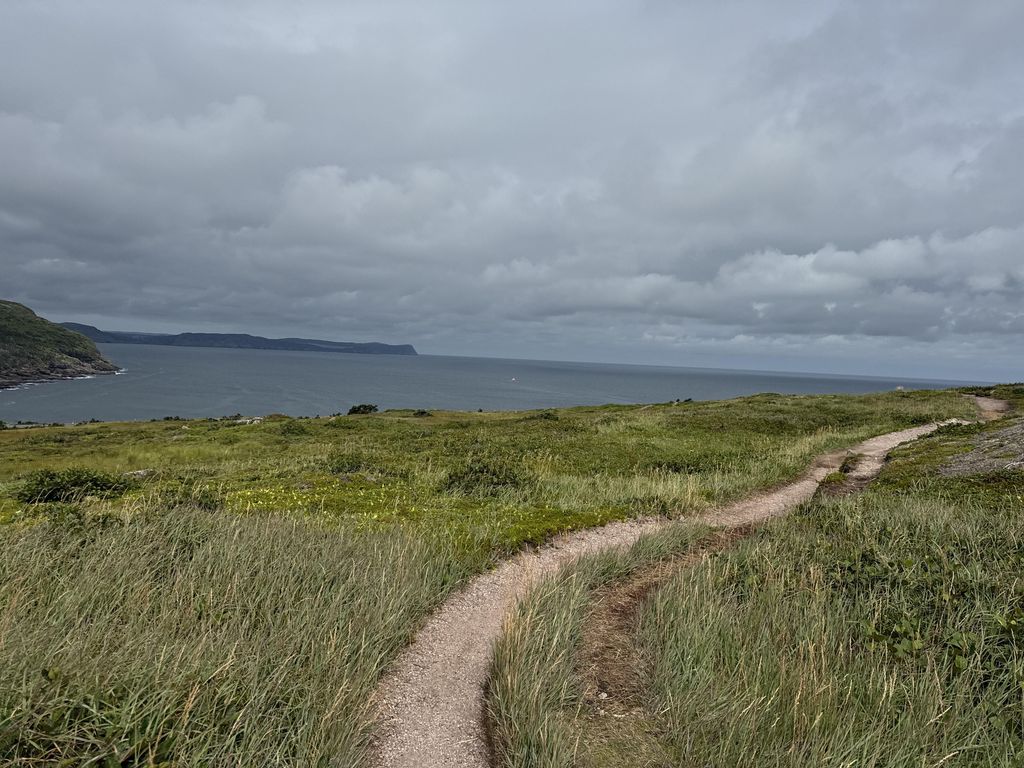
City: st_johns